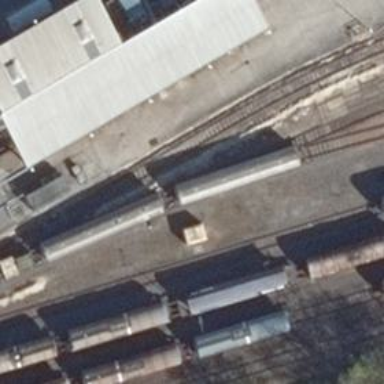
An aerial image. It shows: Railway spur service.